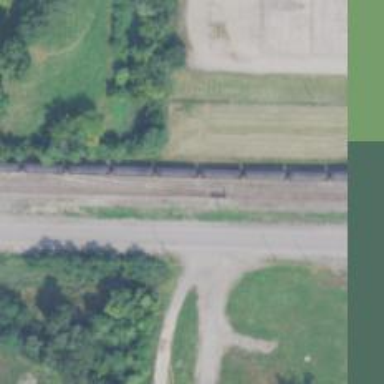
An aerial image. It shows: Railway siding for service.